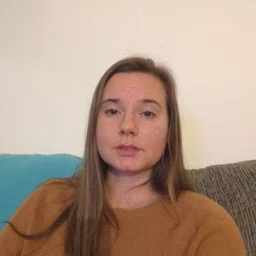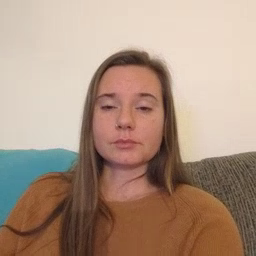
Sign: dirty